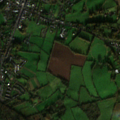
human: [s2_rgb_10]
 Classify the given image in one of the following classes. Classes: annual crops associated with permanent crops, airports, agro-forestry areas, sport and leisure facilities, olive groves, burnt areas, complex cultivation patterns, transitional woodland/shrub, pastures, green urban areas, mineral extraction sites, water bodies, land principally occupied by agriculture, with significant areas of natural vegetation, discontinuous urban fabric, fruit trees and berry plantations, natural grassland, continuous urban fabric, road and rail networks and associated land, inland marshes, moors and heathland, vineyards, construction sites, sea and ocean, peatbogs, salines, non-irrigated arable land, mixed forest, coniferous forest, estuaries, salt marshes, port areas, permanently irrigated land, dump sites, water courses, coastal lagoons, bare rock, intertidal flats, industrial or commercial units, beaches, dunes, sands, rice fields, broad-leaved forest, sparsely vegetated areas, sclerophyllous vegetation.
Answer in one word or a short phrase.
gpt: discontinuous urban fabric, pastures, mixed forest